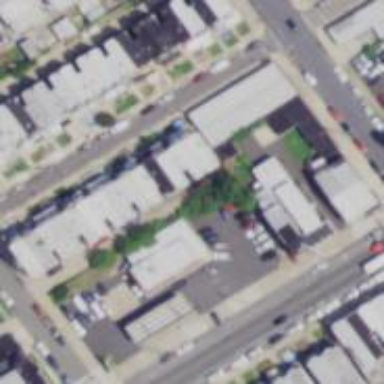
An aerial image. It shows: Alleyway designated as service road.